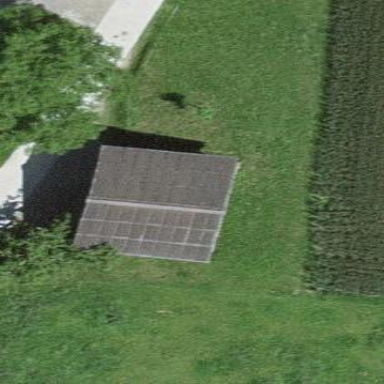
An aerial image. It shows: Shed building.